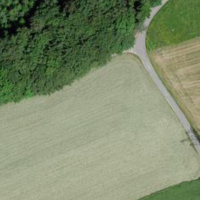
EUNIS habitat code: 52
Species observed at this site:
Campanula trachelium